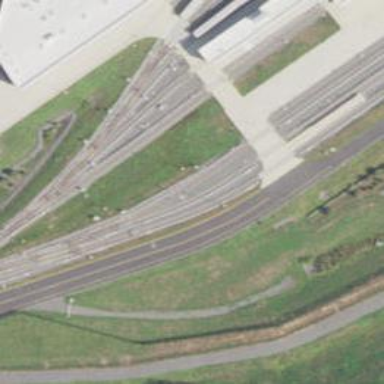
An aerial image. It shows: Electrified rail in service yard.